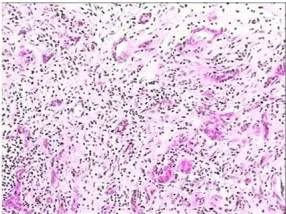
Case 1: A 52-year-old man presented with upper abdominal pain since 3 months. (F) Histopathological examination of surgical specimen: the carcinomatous component (cholangiocarcinoma) is interspersed with the sarcomatous component (angiosarcoma).
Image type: pathology (h&e)